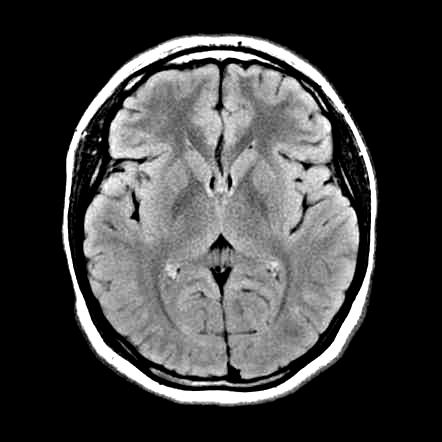
Label: notumor